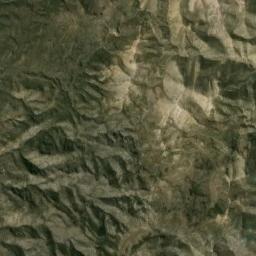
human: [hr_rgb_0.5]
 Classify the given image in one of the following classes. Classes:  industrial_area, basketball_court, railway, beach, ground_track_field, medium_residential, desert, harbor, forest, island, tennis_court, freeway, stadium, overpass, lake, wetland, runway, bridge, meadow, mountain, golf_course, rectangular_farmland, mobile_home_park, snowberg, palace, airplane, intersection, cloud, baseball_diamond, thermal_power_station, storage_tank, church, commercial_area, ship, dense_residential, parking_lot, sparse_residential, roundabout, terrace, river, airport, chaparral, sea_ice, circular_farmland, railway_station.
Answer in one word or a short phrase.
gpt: mountain